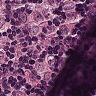
Metastatic tissue present: yes